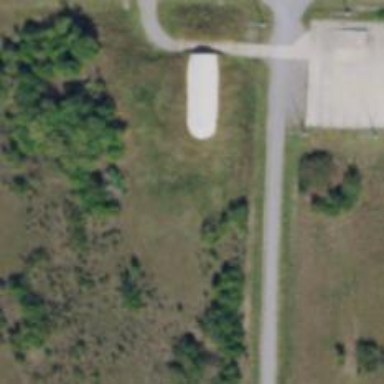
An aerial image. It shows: Military bunker.